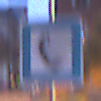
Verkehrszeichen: Fernsprecher
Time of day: Night
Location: Outdoor (Urban)
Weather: PartlyCloudy
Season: NotSpecified
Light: Artificial